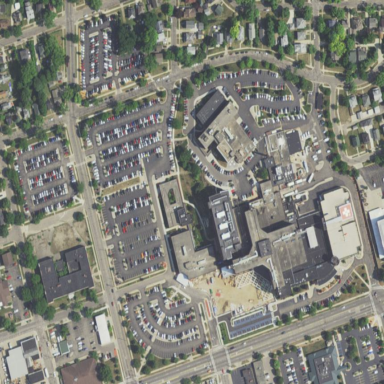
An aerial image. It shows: Healthcare facility identified as hospital.